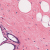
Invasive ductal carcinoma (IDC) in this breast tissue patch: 0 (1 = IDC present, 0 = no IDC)